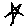
Label: star